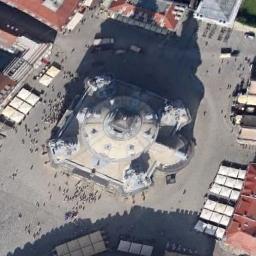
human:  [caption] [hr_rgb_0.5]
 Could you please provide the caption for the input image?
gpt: There is a church with a circular roof on the open place .

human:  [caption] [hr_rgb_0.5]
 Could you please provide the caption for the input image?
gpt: This is a church, It is a circle, Next to the square .

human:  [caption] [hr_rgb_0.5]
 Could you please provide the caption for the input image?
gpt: The church with a tower and a circular dome is built in a square .

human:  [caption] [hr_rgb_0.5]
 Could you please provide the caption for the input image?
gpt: A cathedral with a gray roof  The main house in the middle of the church has several circular roofs  There are many pedestrians in the square next to the church .

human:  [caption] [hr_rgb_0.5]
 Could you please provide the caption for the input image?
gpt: A church on a public square with red buildings beside .